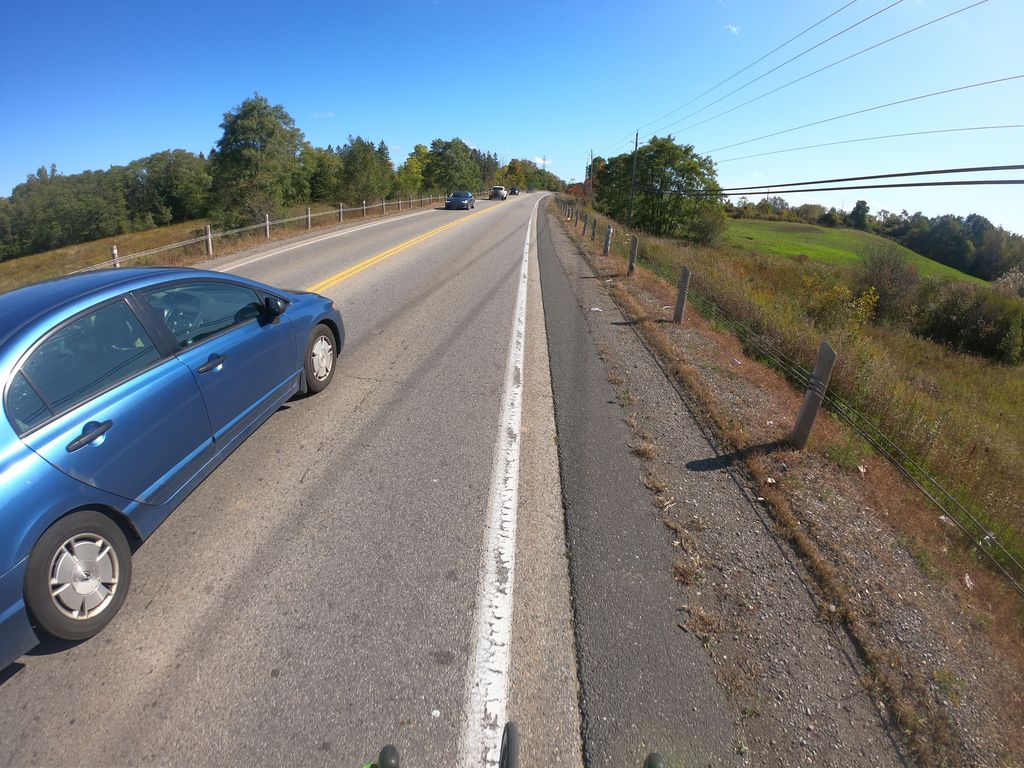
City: kitchener-waterloo